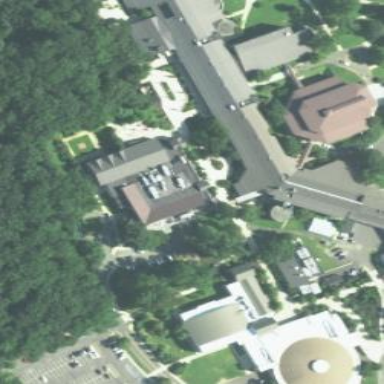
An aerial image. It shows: Building serving as both community center and university.